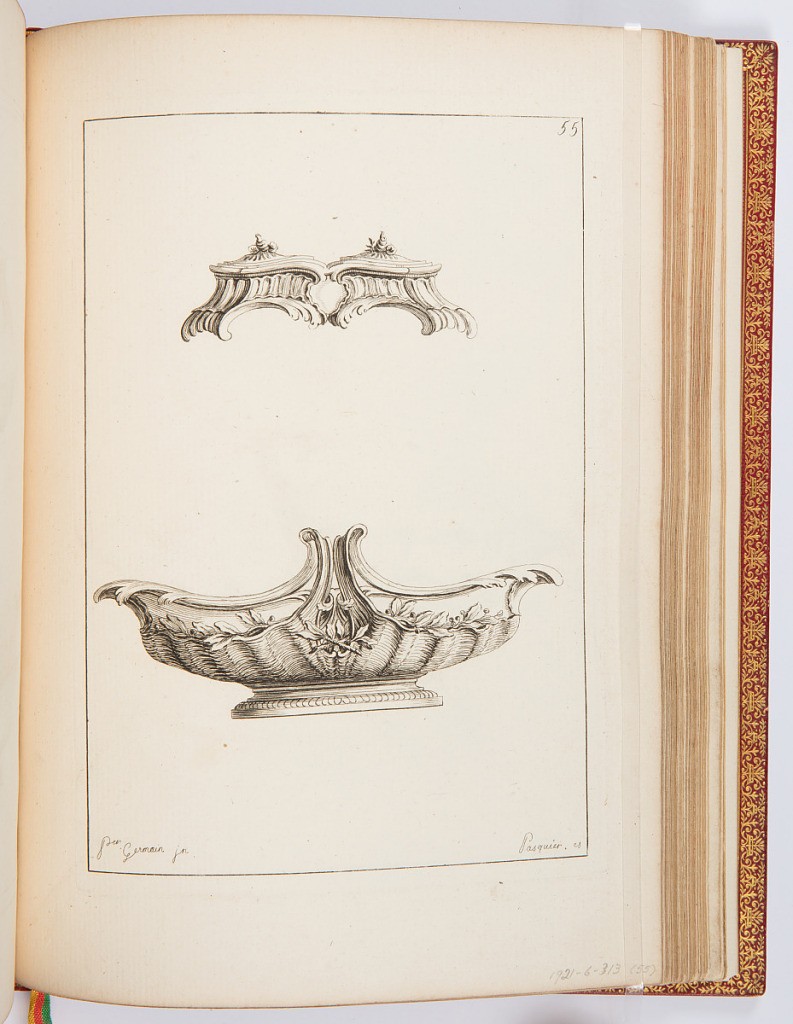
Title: Saucières et Salières
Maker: Pierre Germain, French, 1703 - 1783
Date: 1748
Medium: Etching on laid paper
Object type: Print
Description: Designs for the foot of a sauceboat or salt cellar and a sauceboat decorated with branches and scalloping. The plate is signed and numbered.